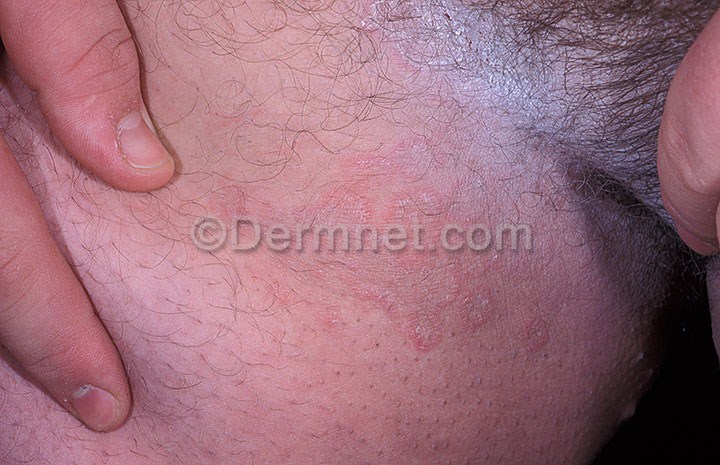
Disease: Tinea Ringworm Candidiasis and other Fungal Infections